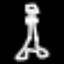
Label: The Eiffel Tower